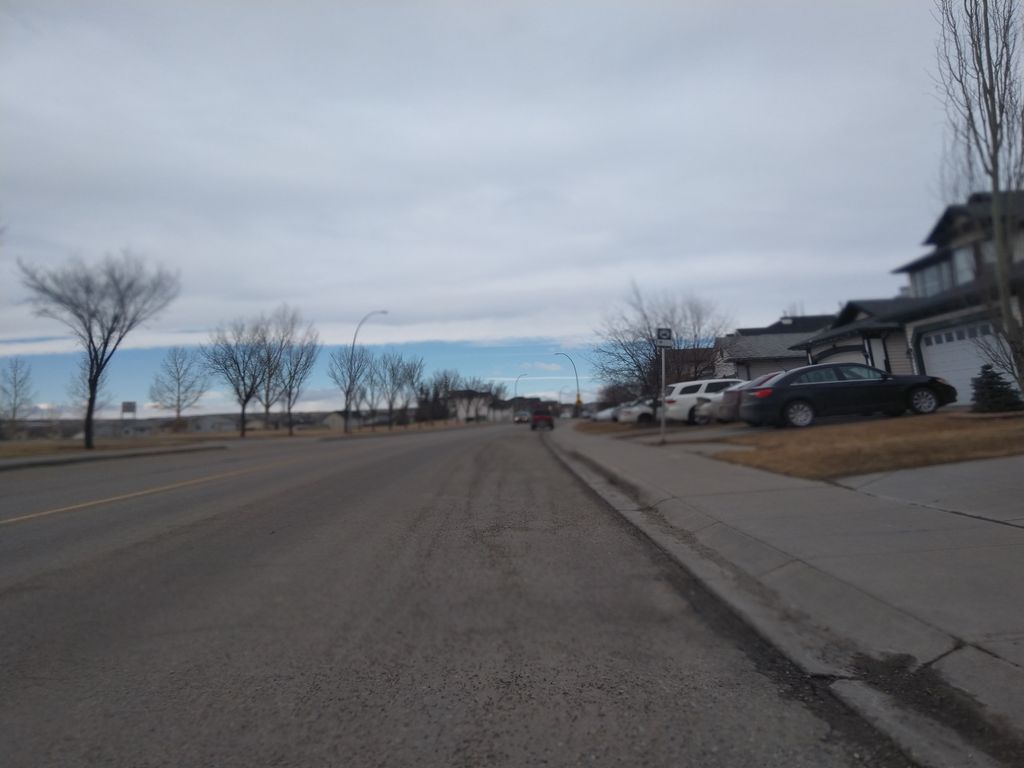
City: calgary